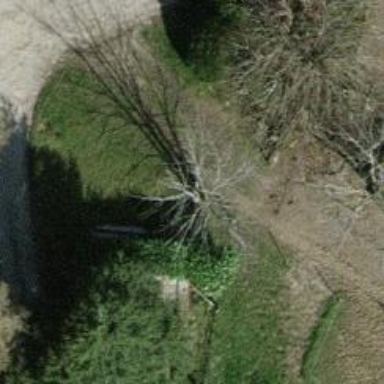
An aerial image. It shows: Broadleaved tree with lush foliage.